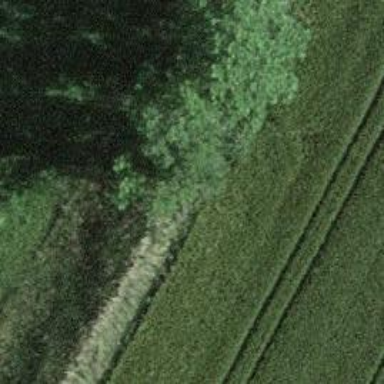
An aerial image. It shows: Single tag "natural: tree."